Question: I have two similar point clouds, defined by a vector with their given positions (x,y,z) in space, and I want to render both clouds simultaneously and evaluate the differences between them. This is my first application using OpenGL so I still have not much grasp using it.
I've managed to render both of them by processing each vector separately, such as:
'''
glBegin(GL_POINTS);GLfloat green[] = { 0.f, 1.0f, .0f, alpha[1]/10 };
glMaterialfv(GL_FRONT_AND_BACK, GL_DIFFUSE, green);
glMaterialfv(GL_FRONT_AND_BACK, GL_SHININESS, low_shininess);
//glMaterialfv(GL_FRONT_AND_BACK, GL_SPECULAR, mat_specular);
for (std::vector<Point3D>::iterator moit = morig_cloud.begin(); moit != morig_cloud.end(); ++moit){
if ((moit - f_cloud.begin()) % (ptd[1]) == 0){
glVertex3f(moit->x, moit->y, moit->z);
}
}
glEnd();
'''
However, when I overlap both, the resulting image is as follows:

Where both the red and the blue clouds are supposed to match perfectly. Is there any way to "merge" the points? That is, considering that the points position match, I can change the color for the matching locations? The rendering is done with points only without meshing.
I tried comparing both vectors before rendering but the algorithm ended up being too slow, as the point clouds are too big.
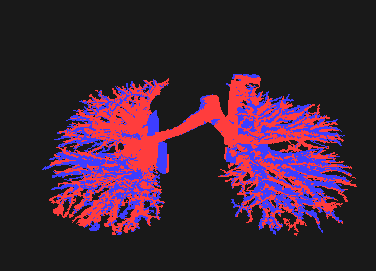
Answer: If you want to merge them just visually, so the overlapping parts are colored with a mix of red and blue (purple) you can enable alpha blending and use the appropriate blend functions. See <URL> for some hints.